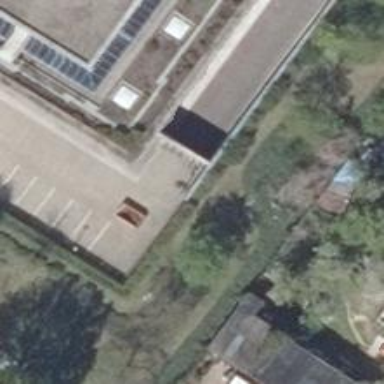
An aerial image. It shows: Parking entrance.